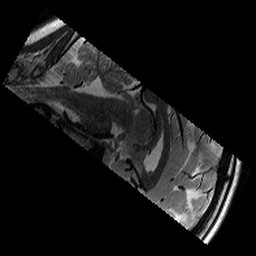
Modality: T2w
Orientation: sagittal
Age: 12
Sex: male
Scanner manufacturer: siemens
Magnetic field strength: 3 T
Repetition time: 9.23 s
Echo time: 0.067 s